Field crop: tomato
Growth stage: 1
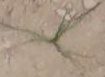
Species: cyperus